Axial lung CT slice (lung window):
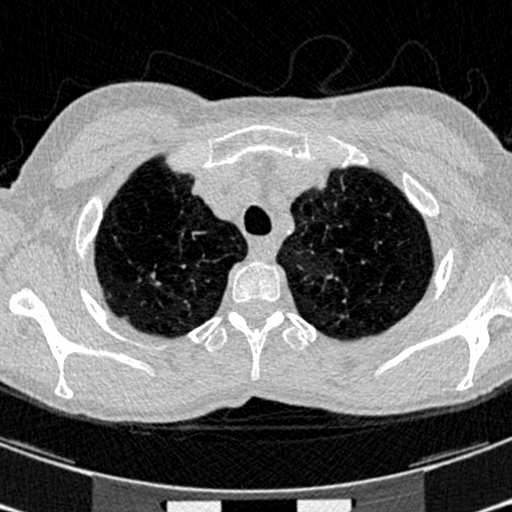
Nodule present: yes
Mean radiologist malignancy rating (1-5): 3